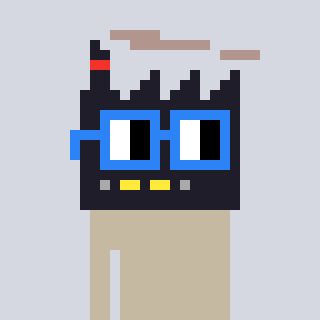
a pixel art character with square blue glasses, a factory-shaped head and a gunk-colored body on a cool background